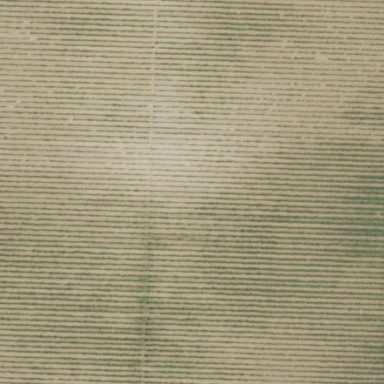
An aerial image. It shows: Vineyard.